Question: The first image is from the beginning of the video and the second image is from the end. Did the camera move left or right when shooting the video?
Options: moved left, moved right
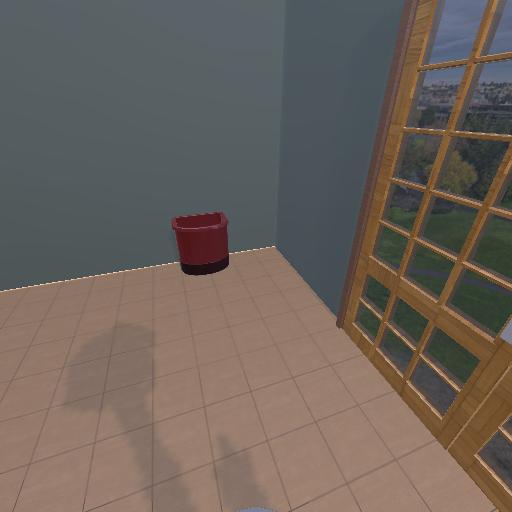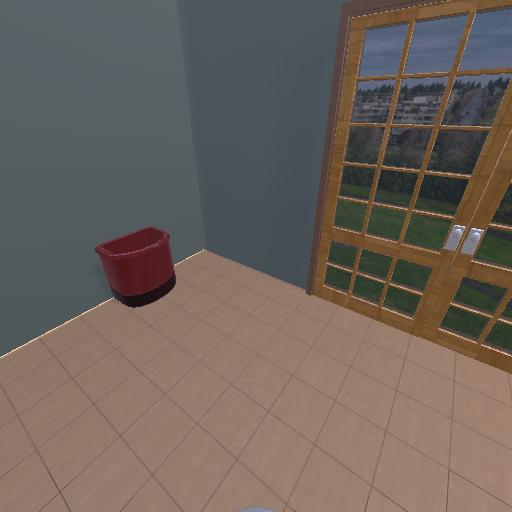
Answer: moved left